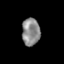
Tissue: skin
Cell type: Epithelial cells
Senescence score: 0.2026
Nuclear area (px): 481
Mean DAPI intensity: 139.732